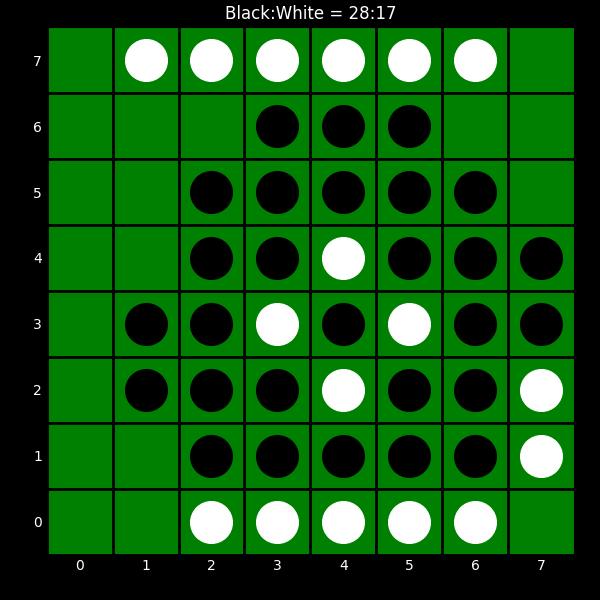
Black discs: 28
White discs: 17